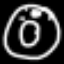
Label: donut